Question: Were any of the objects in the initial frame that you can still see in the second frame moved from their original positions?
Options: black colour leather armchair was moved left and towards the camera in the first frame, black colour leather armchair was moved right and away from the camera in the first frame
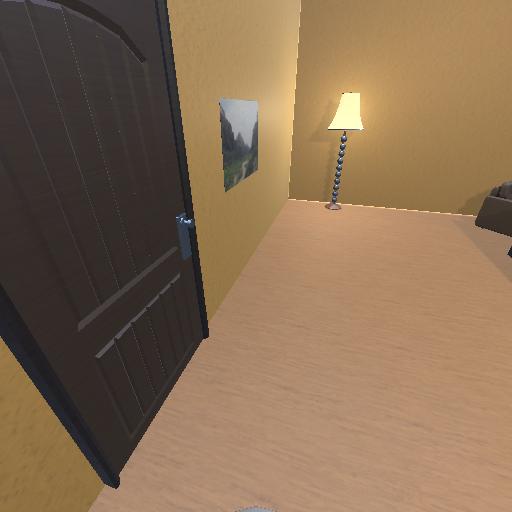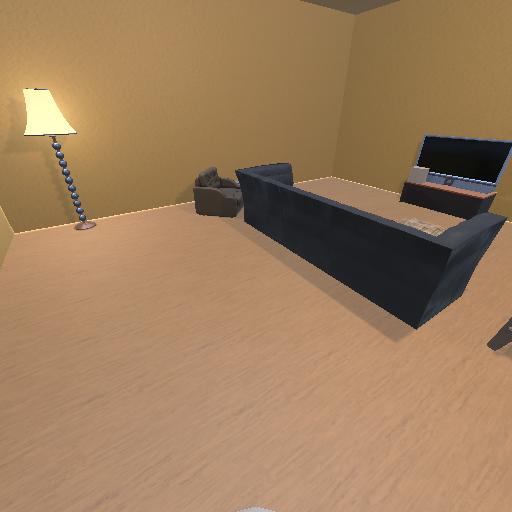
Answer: black colour leather armchair was moved left and towards the camera in the first frame